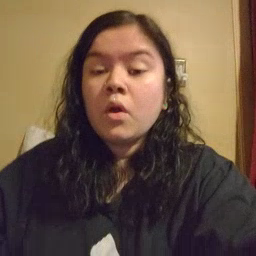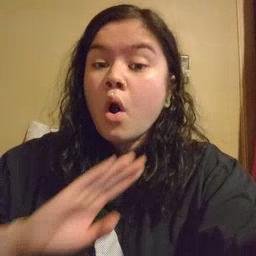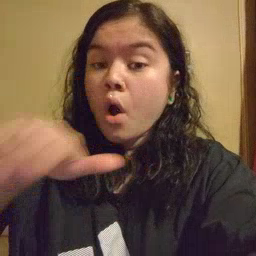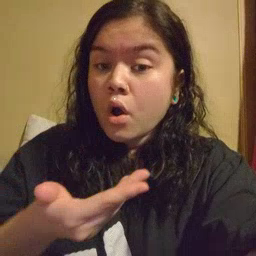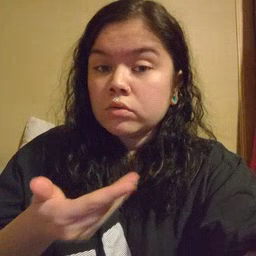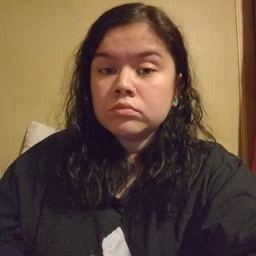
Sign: all